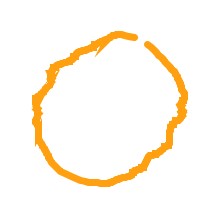
Shape: circle